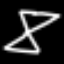
Label: hourglass